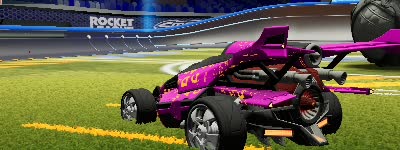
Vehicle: aftershock